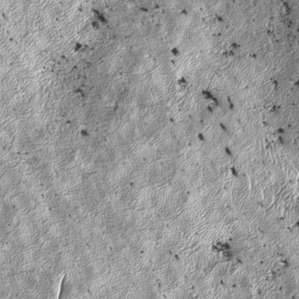
Label: frost